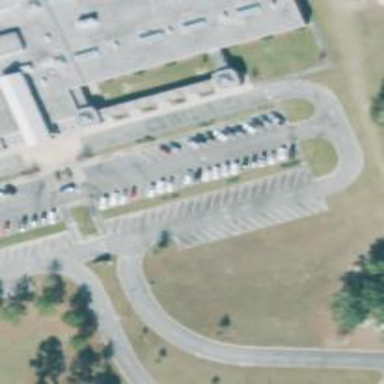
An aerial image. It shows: Parking space.